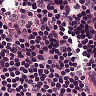
Metastatic tissue present: no